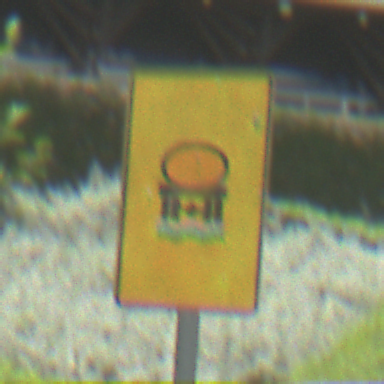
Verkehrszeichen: FahrzeugeMitWassergefaehrdenderLadungOhnePfeilsymbol
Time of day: Midday
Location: Outdoor (Nature)
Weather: PartlyCloudy
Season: NotSpecified
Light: Natural